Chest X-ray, PA view. Patient: 36 years old, sex F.
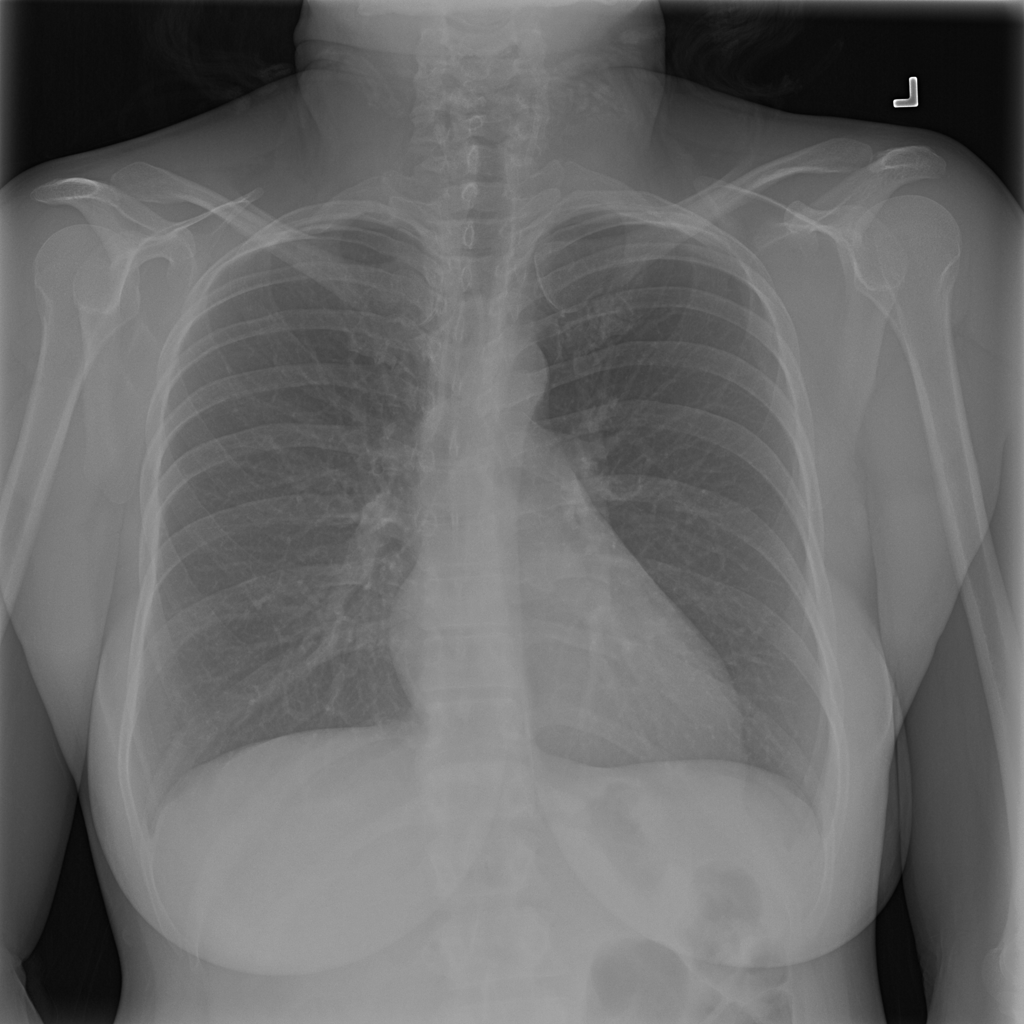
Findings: No Finding